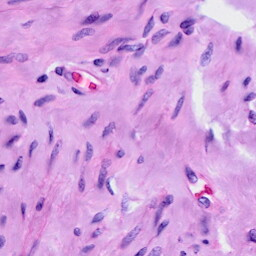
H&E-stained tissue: Cervix